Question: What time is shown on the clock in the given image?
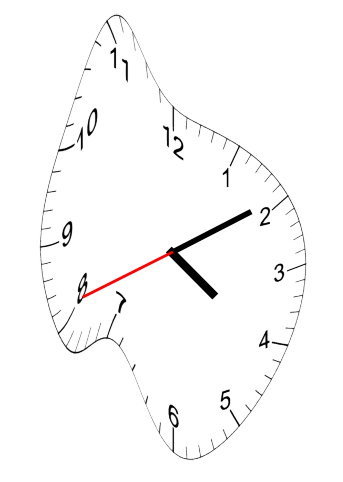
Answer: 04:09:41